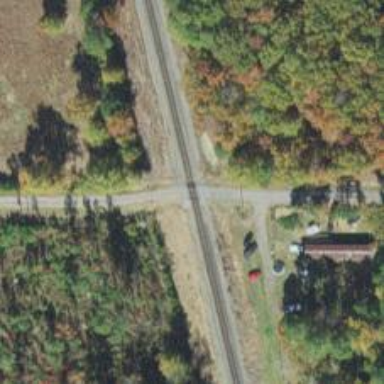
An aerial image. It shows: Level crossing along the railway.